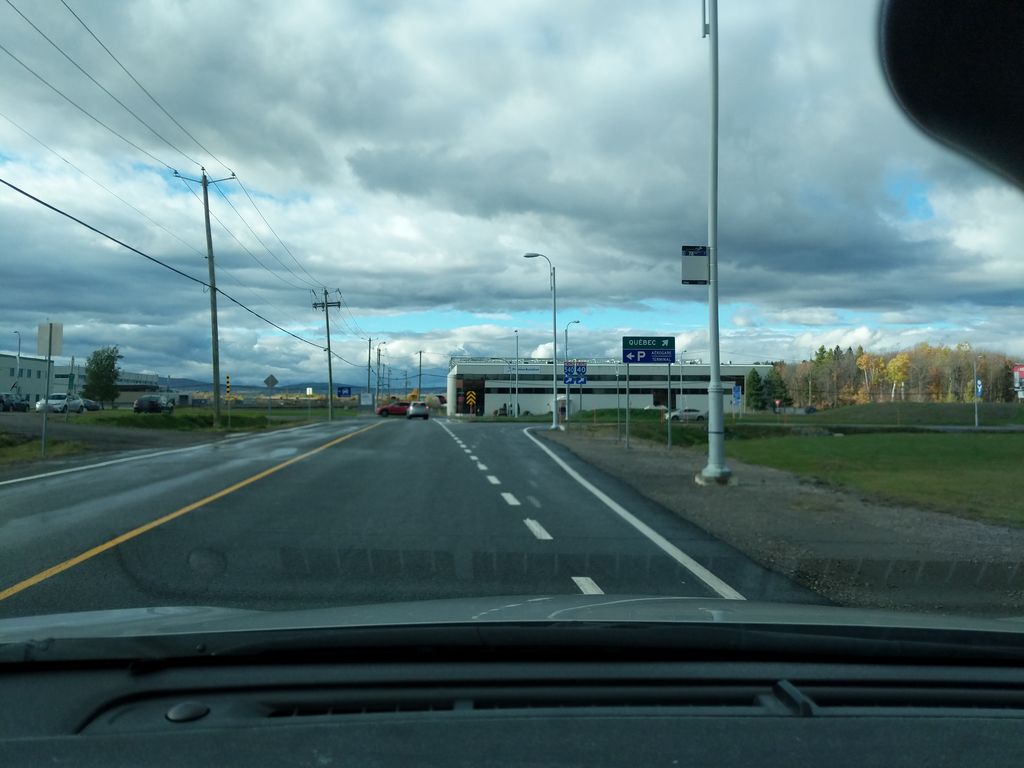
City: quebec_city